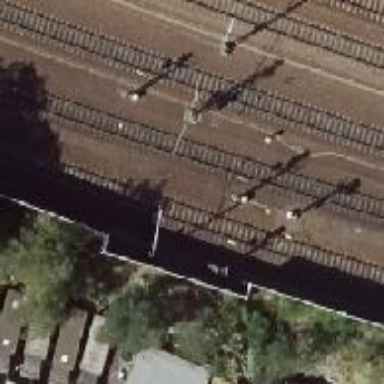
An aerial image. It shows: Milestone along the railway with catenary mast.